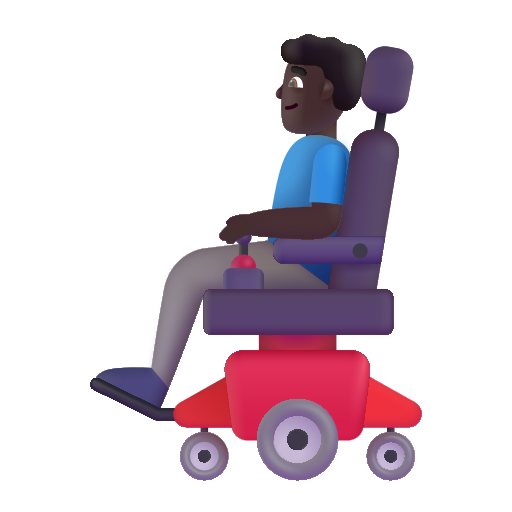
man in motorized wheelchair color dark